Field crop: maize
Growth stage: 2
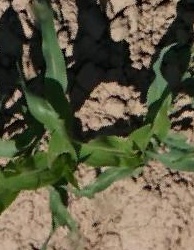
Species: maize